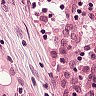
Metastatic tissue present: no